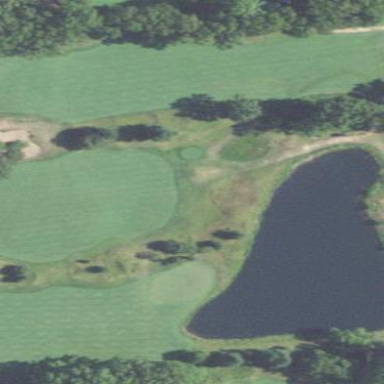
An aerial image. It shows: Rough golf area surrounded by grassland.